Question: when i submit an edited order in which the reward points awarded is negative (because the new processed order is less than the original), in the reward history one of the entries is pushed forward 12 hours ahead of the most recent entry
this isn't causing any bad effects to the total reward points as the value is being calculated correctly
there's really nothing my edit order module could be doing that does this, to edit the order the module just does the exact same thing as what Reorder does but it also creates a new session which stores the previous order's item's, their qty, the date the order was made and it's increment id, how the points are calculated is that when they are normally calculated, there's a check for this session, if it's exists it gets the Base Grand Total, puts that though '$this->getReward()->getRateToPoints()->calculateToPoints()' and subtracts that from the points delta
when we process the order in the checkout, it just creates a new order but the transaction id is the same as the previous order, since internet sales looks at this transaction id they'll know which order to edit, the old order will be canceled during the next run of the synchronization scripts
given all of that, at no time do i ever do anything with the reward history and it's not always the order your editing who's reward history entry i pushed up, i went and edited order 100000040 but 100000042 was pushed up
NOTE: i should also point out that the orders are not storing the same transaction id at this time as i am waiting on sample xml to compare to the request/response xml from the payment gateway, so there is no way that an order once process is tied to another order in any way
---
The following code is taken from 'Enterprise_Reward_Model_Action_OrderExtra::getPoints', it is places between '$pointsDelta = $this->getReward()->getRateToPoints()->calculateToPoints((float)$monetaryAmount);' and 'return $pointsDelta;'
'''
$editOrder = Mage::getModel('core/session')->getData('editorder');
if(!is_null($editOrder))
{
$readConnection = Mage::getSingleton('core/resource')->getConnection('core_read');
$result = $readConnection->fetchAll("
SELECT sfo.entity_id FROM sales_flat_order AS sfo
WHERE sfo.increment_id = ?
LIMIT 1
",$editOrder['original_order']);
$order = Mage::getModel('sales/order')->load($result[0]['entity_id']);
$orderData = $order->getData();
$previousOrderMonetaryAmount = (($orderData['base_grand_total'] - $orderData['base_shipping_amount']) - $orderData['base_tax_amount']);
$pointsDelta = $pointsDelta - $this->getReward()->getRateToPoints()->calculateToPoints((float)$previousOrderMonetaryAmount);
}
'''
---

above is a snapshot of what's happening, the top shows what the reward history was before en order was edited and processed, the bottom is what happens after (for #100000049 nothing happened so i had to do it again yo get the glitch showing up)
the items in #100000044 are completely different to order #100000048, order #100000046 is missing cause when the points delta is 0 (meaning no points will be added/subtracted) it doesn't show (which is good)
all the order with a negative values are processed edited orders of those which had positive values but had some items removed during the edit reducing the cart total (in the gateway, this would then refund the customer so it makes sense that they should not be allowed to have the points that they was refunded for)
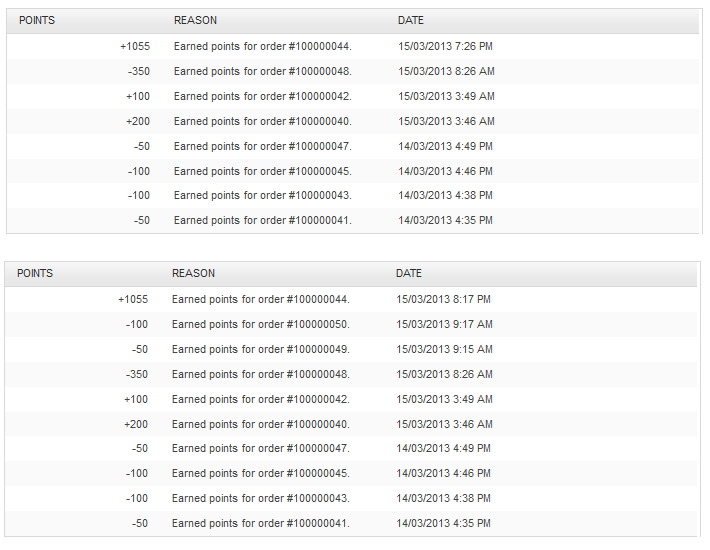
Answer: The problem is to do with magento itself, by forcing a clean build of magento to always have a negative amount in the order using '$pointsDelta = $pointsDelta - 100000' results in the exact same problem, no idea if Magento will consider it a bug though since the only way to have discovered it is via customization of Magento but i'll report it nun the less